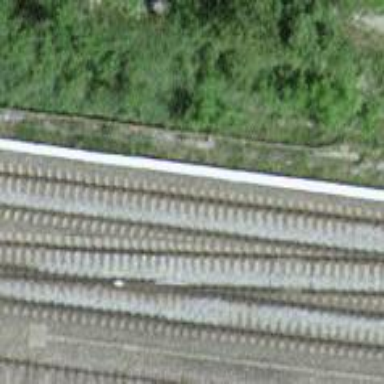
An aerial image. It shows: Railway with electrified contact lines.